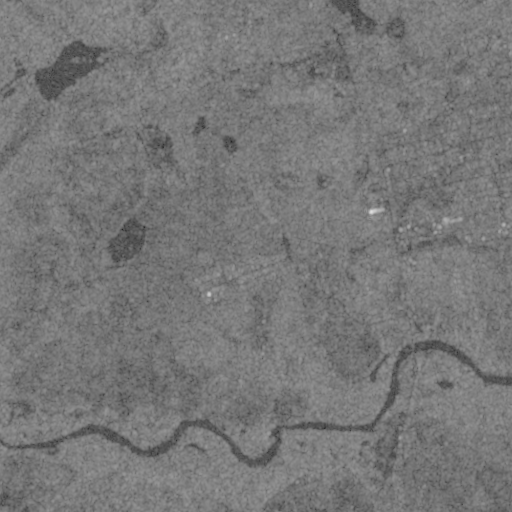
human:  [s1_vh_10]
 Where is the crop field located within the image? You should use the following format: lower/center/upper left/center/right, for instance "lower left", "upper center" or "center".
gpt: The crop field is located in the center right of the image.
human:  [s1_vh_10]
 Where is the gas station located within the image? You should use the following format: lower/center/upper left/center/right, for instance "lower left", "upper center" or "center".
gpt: The gas station is located in the center right of the image.
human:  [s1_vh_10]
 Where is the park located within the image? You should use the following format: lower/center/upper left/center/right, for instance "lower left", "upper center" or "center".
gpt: The park is located in the upper right of the image.
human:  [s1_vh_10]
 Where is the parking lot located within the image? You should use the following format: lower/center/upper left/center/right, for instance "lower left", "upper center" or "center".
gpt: The parking lot is located in the center of the image.
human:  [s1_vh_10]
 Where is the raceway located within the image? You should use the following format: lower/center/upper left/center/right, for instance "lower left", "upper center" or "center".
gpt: The raceway is located in the upper center of the image.
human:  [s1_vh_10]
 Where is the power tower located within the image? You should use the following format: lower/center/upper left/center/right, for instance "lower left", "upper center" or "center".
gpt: There is no power tower in the image.

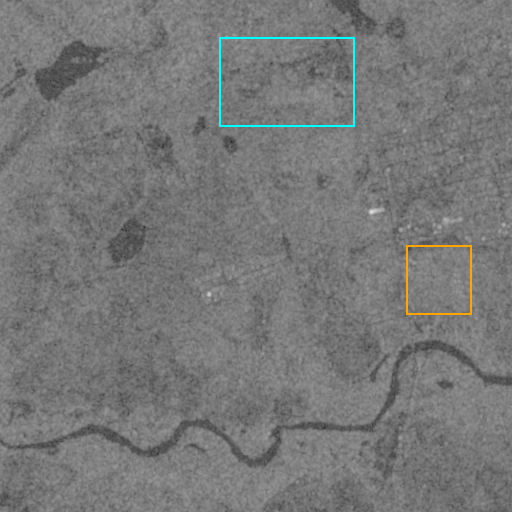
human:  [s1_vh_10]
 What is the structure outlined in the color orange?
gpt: The structure outlined in orange is a crop field.
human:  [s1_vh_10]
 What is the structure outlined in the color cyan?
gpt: The structure outlined in cyan is a park.
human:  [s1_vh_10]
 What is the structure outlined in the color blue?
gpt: There is no blue outline.